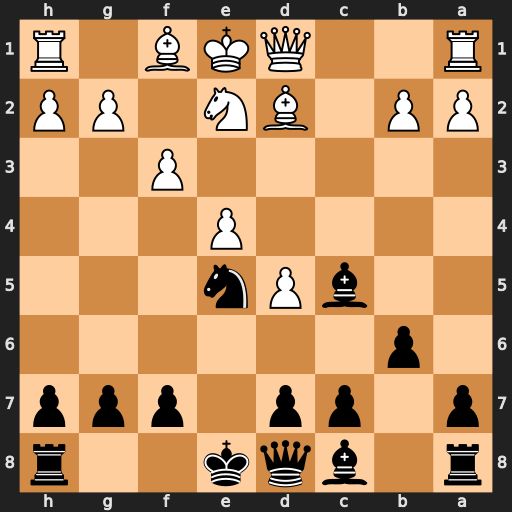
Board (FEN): r1bqk2r/p1pp1ppp/1p6/2bPn3/4P3/5P2/PP1BN1PP/R2QKB1R
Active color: b
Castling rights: KQkq
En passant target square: -
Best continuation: Nd3#